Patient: sex M, age 65
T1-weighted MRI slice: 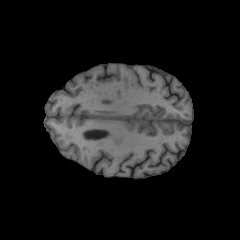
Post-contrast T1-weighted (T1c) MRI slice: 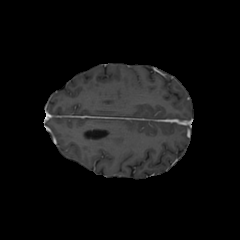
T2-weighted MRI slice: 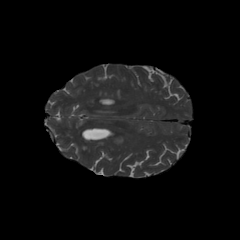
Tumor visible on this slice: no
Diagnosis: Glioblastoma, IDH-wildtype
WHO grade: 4